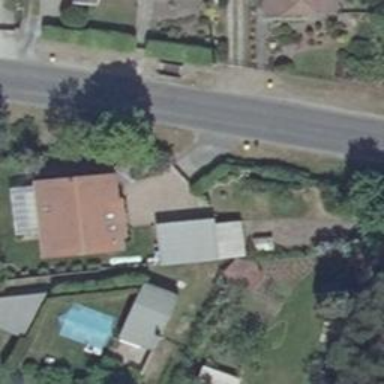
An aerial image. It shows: Driveway.